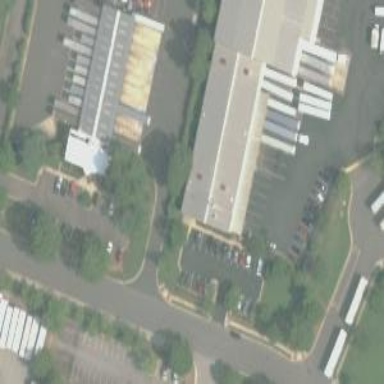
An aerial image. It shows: Commercial building.